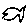
Label: fish